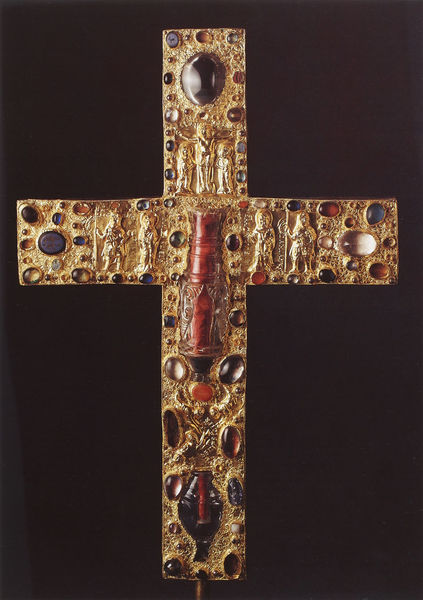
Titel: Reliquienkreuz aus Borghorst
Institution: Münster, Westfälisches Landesmuseum für Kunst und Kulturgeschichte
Schlagwörter: blau, menschen, bunt, hintergrund, schwarz, rot, steine, gold, edelsteine, oval, figuren, detail, buch, kreuz, buchdeckel, mittelalter, maria, magdalena, reliquiar, rubine, kapsel, eingelegt, opale